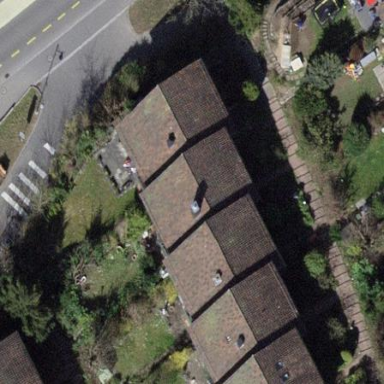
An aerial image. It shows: Residential terrace building.